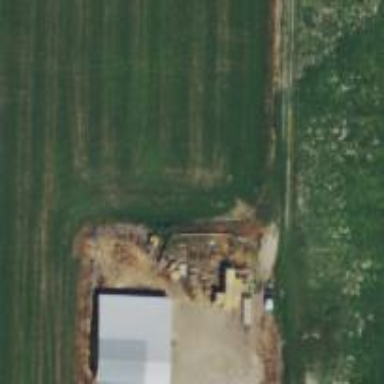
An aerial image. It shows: Farmyard area.